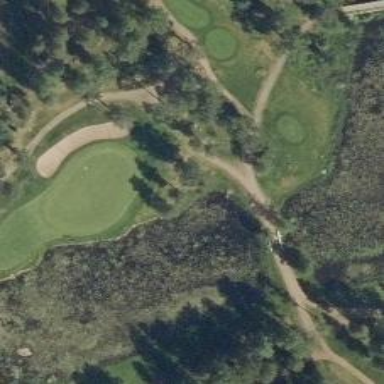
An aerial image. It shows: Path designated for golf carts.